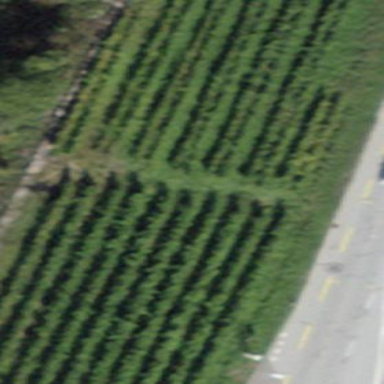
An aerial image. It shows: Vineyard with grape crops.